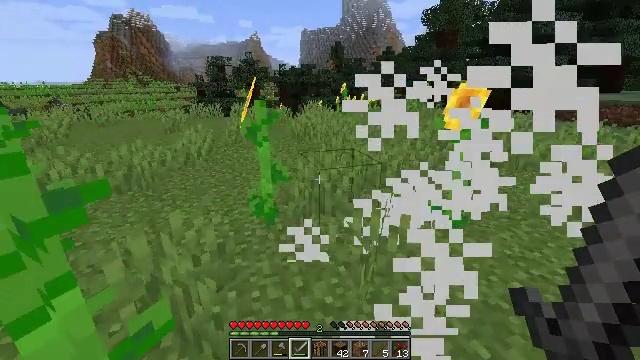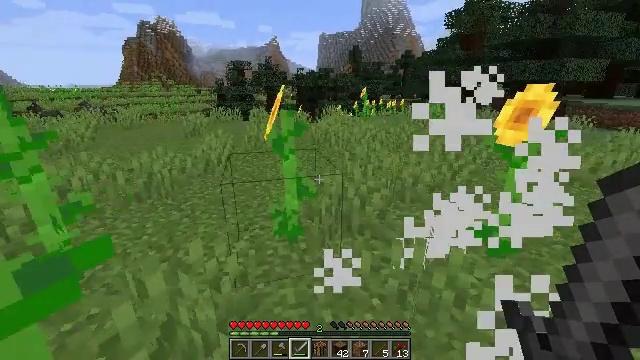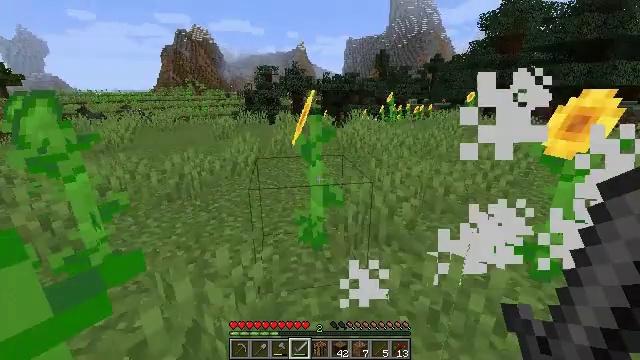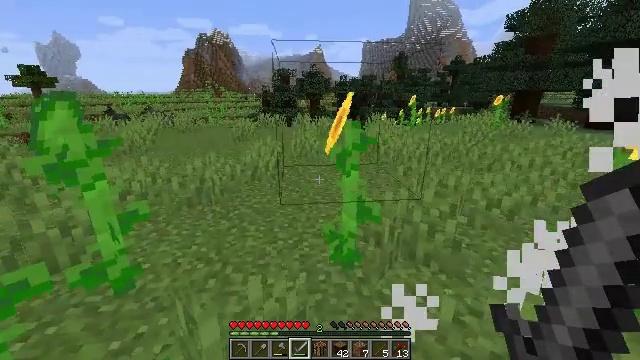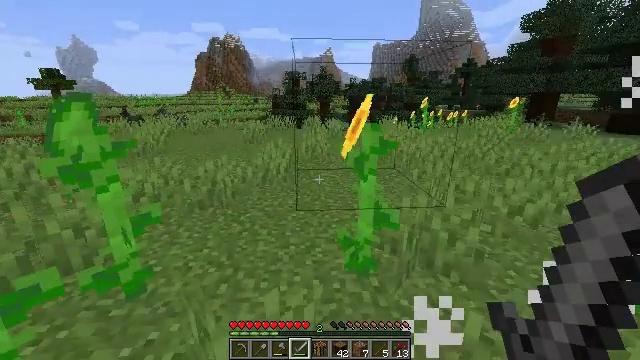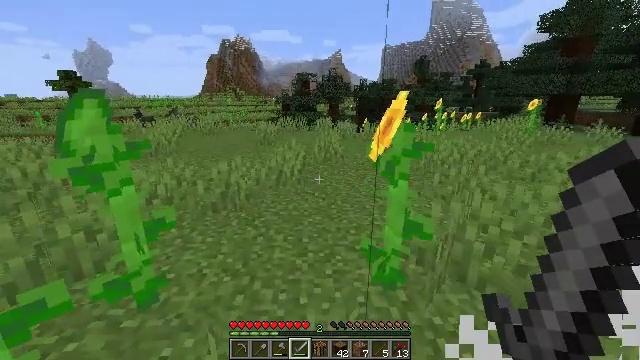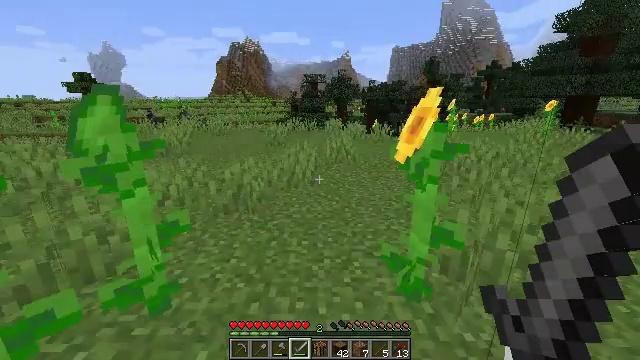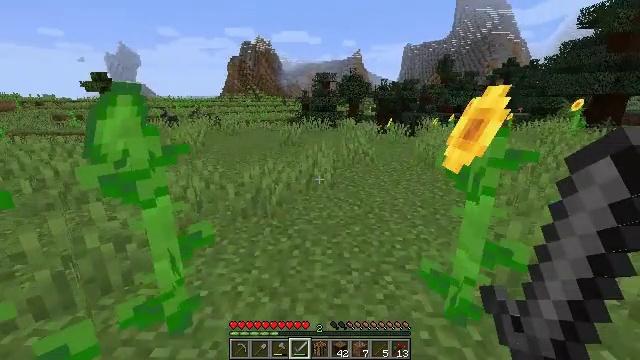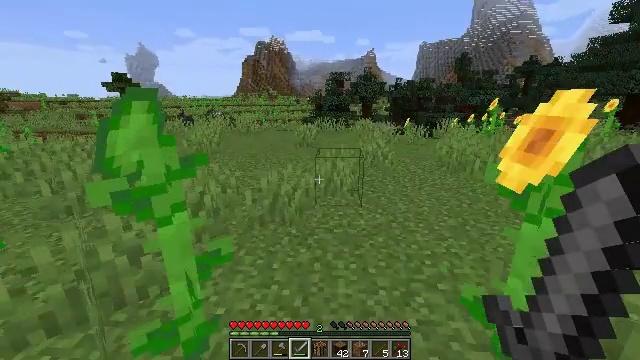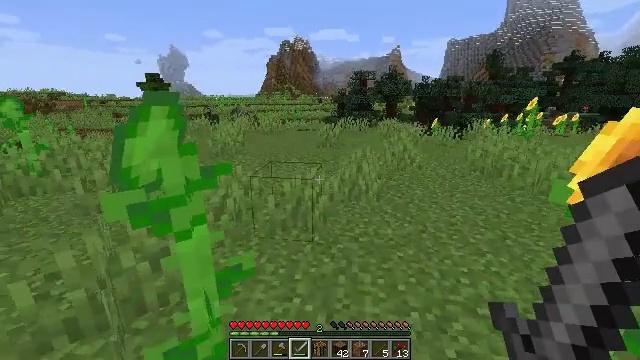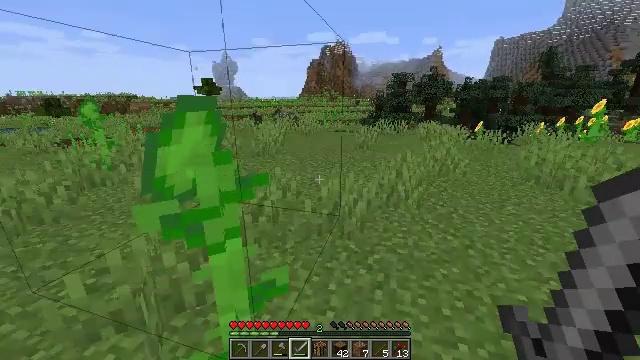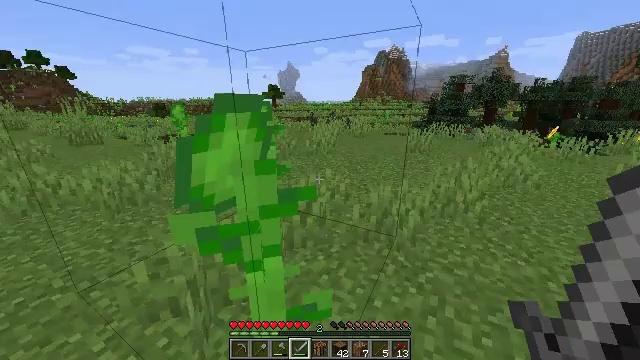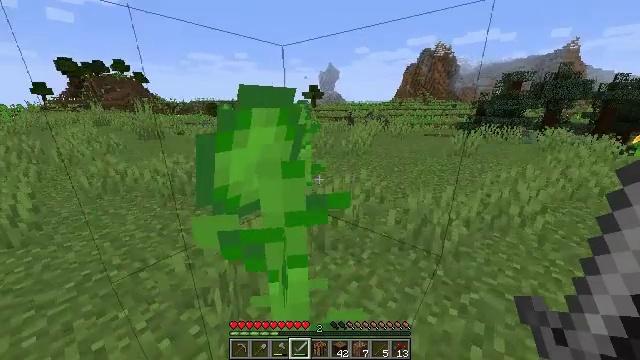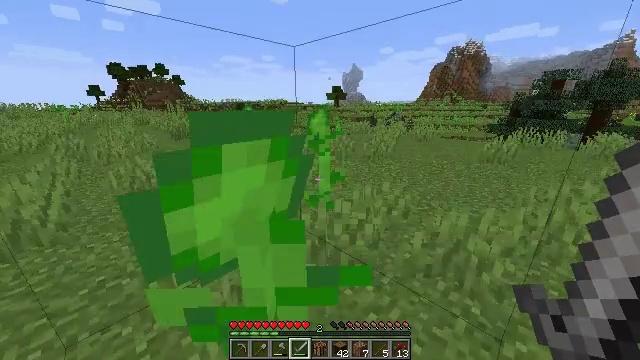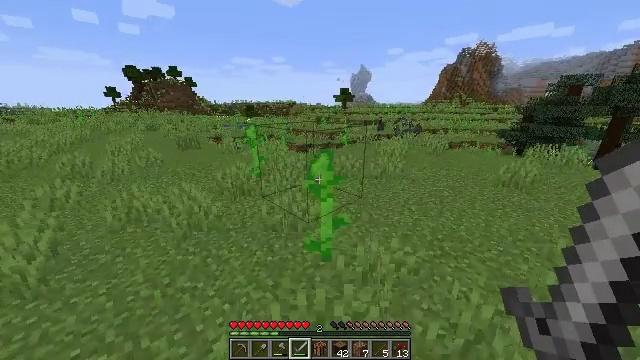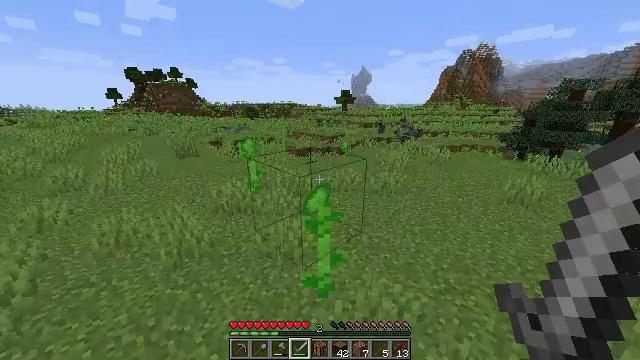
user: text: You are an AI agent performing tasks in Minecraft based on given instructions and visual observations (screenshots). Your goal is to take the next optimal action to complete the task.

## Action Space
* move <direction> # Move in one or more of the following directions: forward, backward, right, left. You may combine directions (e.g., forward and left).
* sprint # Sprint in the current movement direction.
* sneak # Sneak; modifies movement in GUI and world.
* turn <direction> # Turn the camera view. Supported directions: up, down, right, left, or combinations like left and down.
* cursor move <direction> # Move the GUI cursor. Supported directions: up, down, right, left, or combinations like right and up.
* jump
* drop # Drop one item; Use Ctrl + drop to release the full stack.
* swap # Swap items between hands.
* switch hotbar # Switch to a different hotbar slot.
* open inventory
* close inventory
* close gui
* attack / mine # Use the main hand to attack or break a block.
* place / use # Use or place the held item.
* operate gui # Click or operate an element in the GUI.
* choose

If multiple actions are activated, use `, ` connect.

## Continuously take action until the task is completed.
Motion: motion action
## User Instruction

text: Attack the sunflower to harvest it.
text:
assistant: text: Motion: move forward and move left, turn left
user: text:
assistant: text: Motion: move forward and move left, turn left
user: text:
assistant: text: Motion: move forward and move left, turn left
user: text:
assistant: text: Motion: move forward and move left, turn left
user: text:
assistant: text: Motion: move forward and move left, turn left
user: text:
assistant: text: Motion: move forward and move left, turn left
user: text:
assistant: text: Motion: move forward and move left, turn left
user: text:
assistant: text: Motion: move forward, turn left
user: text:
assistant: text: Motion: move forward, sprint, turn left
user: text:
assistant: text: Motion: move forward, sprint, turn left
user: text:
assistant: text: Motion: move forward, sprint, turn left
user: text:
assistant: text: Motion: move forward, sprint, turn left
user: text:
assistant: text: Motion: move forward, sprint, turn left, jump
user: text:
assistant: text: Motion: move forward, sprint, turn left, jump
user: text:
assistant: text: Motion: move forward, sprint, jump
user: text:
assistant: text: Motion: move forward, sprint, jump
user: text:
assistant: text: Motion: move forward, sprint, jump
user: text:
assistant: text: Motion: move forward, sprint, jump
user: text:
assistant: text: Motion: move forward, sprint, jump
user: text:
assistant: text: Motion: move forward, sprint, jump
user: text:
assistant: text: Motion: move forward, sprint, jump
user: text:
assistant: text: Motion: move forward, sprint, jump
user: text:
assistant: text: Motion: move forward, sprint, jump
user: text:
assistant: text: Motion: move forward, sprint, jump
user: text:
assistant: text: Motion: move forward, sprint, jump
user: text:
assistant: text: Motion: move forward, sprint, turn down, jump
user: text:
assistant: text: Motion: move forward, sprint, jump
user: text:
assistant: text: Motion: move forward, sprint, jump
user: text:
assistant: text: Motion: move forward, sprint, jump
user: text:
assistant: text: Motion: move forward, sprint, jump